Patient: sex M, age 57
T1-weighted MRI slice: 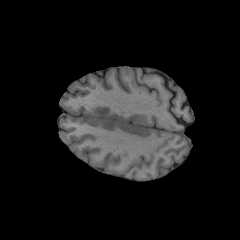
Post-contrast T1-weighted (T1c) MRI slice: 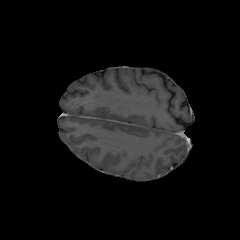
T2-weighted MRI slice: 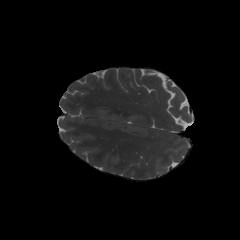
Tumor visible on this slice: no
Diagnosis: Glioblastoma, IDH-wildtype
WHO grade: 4